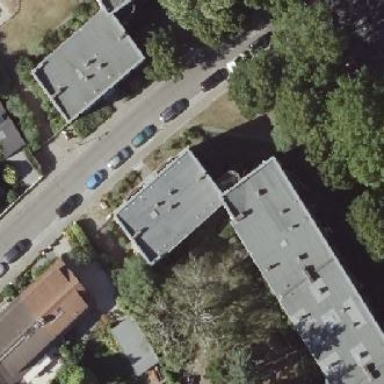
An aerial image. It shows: Modern apartments building.